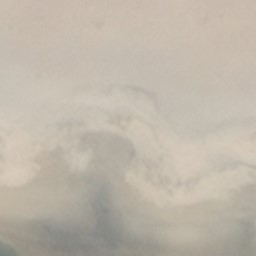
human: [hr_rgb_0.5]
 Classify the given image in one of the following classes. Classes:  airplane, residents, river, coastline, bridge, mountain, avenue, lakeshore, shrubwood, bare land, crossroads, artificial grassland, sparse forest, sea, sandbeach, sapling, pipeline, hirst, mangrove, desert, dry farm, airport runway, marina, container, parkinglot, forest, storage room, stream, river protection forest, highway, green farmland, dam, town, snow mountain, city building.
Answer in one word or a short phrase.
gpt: sandbeach